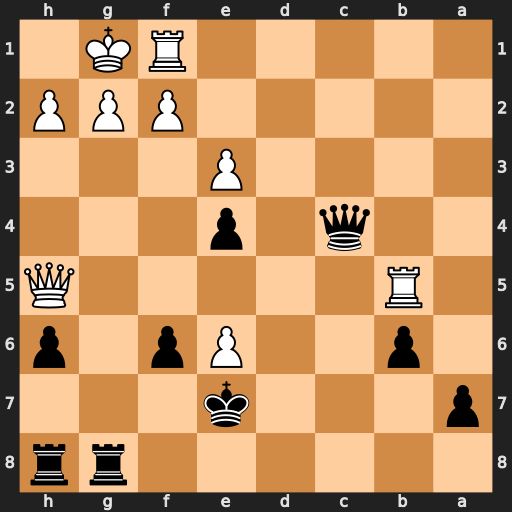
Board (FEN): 6rr/p3k3/1p2Pp1p/1R5Q/2q1p3/4P3/5PPP/5RK1
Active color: b
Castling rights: -
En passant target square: -
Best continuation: Rxg2+ Kxg2 Rg8+